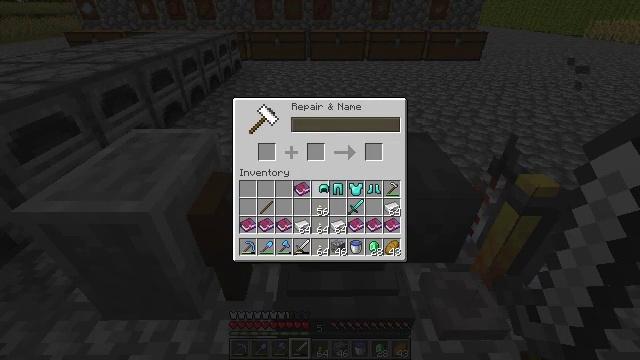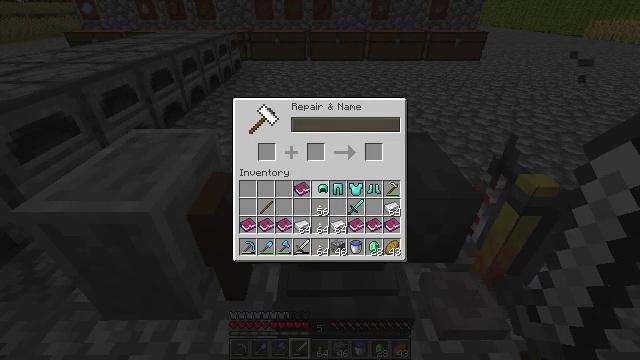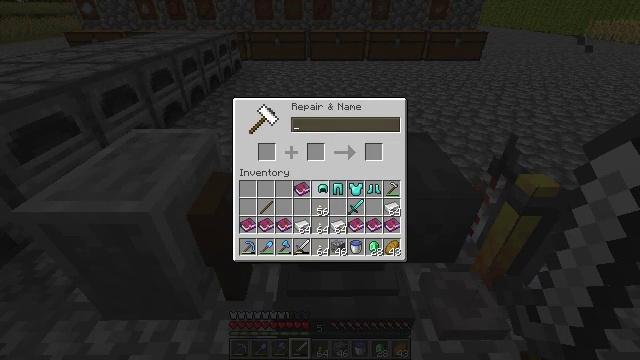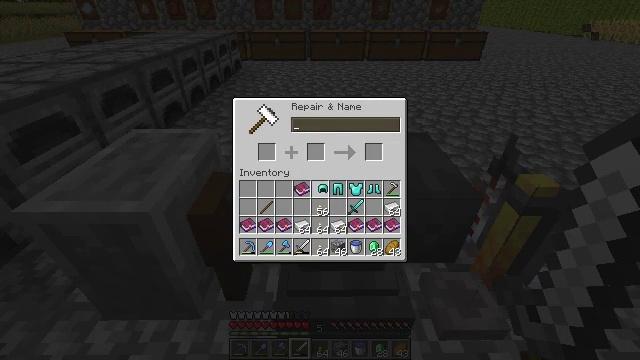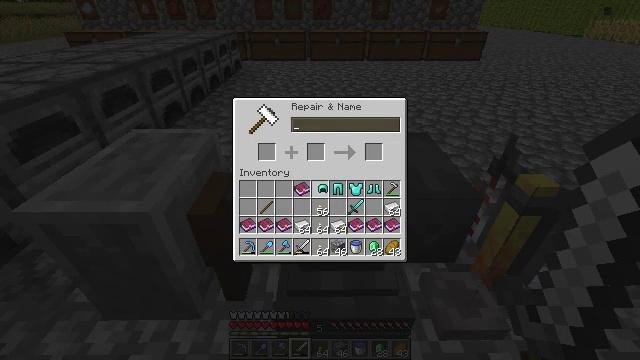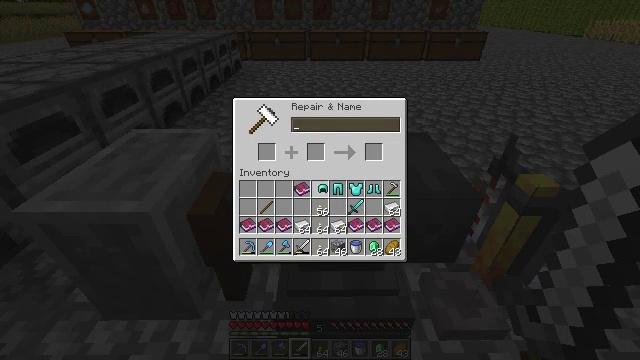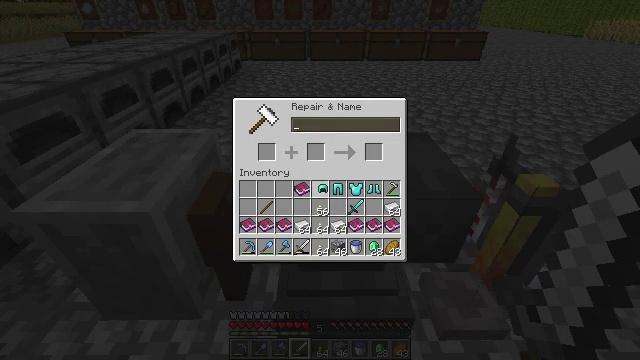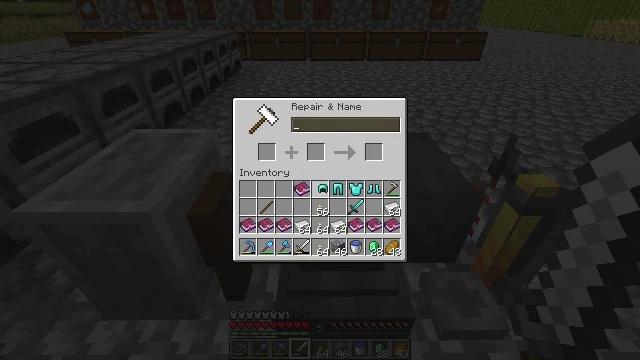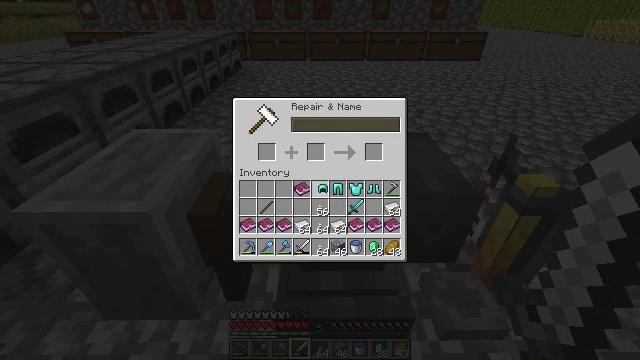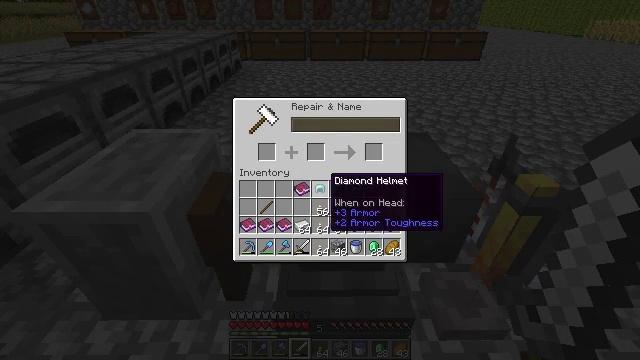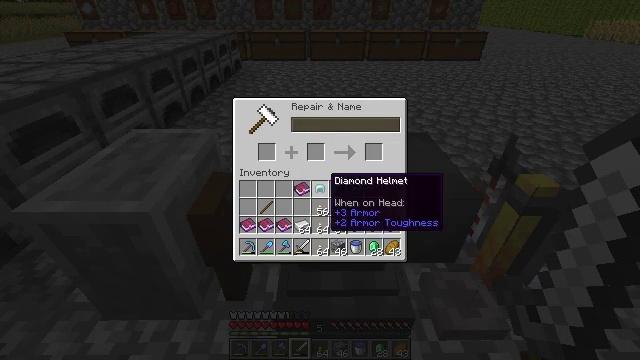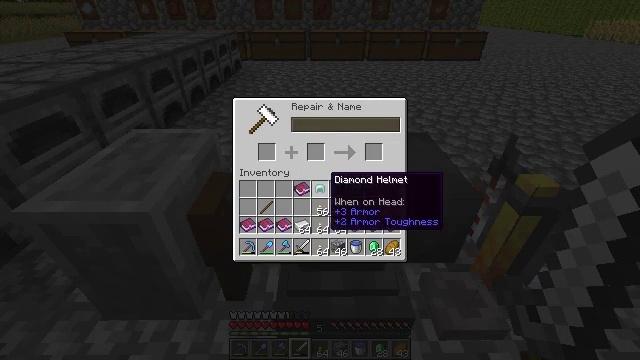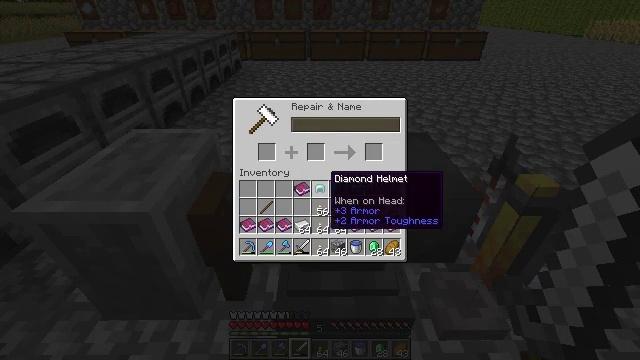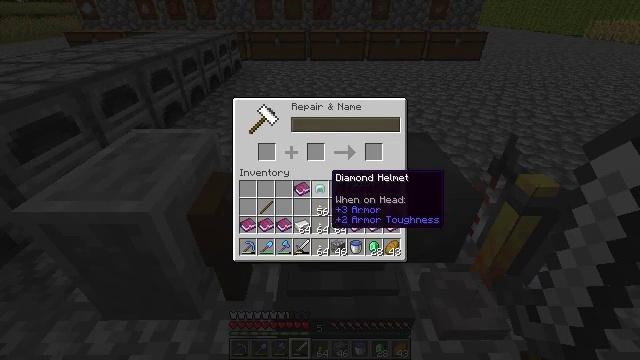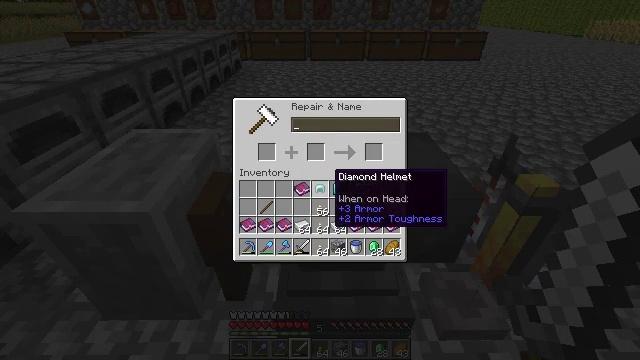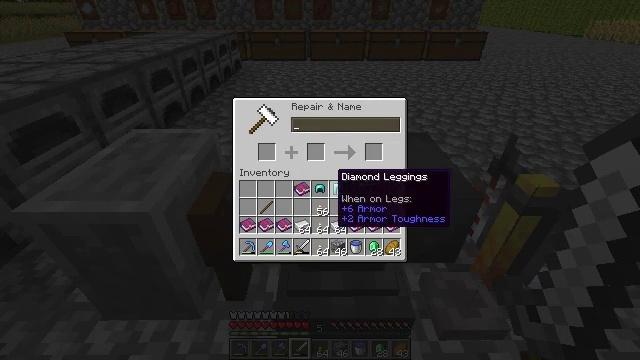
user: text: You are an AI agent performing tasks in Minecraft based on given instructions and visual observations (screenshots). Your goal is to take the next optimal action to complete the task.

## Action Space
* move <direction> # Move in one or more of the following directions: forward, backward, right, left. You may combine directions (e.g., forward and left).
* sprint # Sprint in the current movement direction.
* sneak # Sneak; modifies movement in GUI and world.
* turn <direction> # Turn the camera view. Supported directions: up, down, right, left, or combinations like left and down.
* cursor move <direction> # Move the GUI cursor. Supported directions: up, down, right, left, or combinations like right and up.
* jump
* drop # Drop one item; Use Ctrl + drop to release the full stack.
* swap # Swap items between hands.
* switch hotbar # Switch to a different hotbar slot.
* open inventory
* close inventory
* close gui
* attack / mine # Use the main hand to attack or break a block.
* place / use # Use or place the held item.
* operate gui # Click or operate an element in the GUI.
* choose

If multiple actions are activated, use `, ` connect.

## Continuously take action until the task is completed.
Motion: motion action
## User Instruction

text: Open crafting interface to make coal.
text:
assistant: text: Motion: no_op
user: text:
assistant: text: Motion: no_op
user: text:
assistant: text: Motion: no_op
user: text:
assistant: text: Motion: no_op
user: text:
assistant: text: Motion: no_op
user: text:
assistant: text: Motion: operate gui
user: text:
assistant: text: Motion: operate gui
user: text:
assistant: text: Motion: operate gui
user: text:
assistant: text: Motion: no_op
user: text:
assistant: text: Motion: no_op
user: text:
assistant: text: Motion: no_op
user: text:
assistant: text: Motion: no_op
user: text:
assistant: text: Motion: no_op
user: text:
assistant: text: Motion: no_op
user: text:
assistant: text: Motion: no_op
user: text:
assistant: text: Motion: no_op
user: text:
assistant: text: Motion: no_op
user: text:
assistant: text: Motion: no_op
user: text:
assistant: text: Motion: no_op
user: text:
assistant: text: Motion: operate gui
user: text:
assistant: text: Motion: operate gui
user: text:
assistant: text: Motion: operate gui
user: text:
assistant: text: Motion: no_op
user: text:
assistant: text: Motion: no_op
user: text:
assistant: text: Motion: no_op
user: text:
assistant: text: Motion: no_op
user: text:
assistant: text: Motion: cursor move left
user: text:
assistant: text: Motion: cursor move left
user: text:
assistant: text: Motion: cursor move left
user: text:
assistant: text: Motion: cursor move left